Question: Count the number of objects in the diagram.
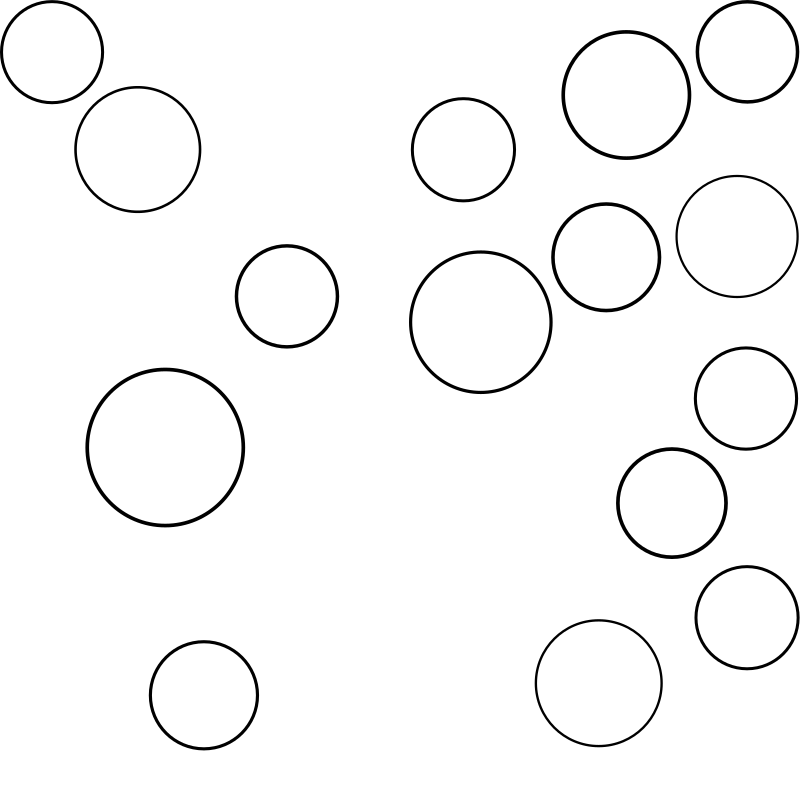
Answer: 15